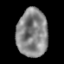
Tissue: lung
Cell type: Epithelial cells
Senescence score: 0.2352
Nuclear area (px): 1455
Mean DAPI intensity: 133.798